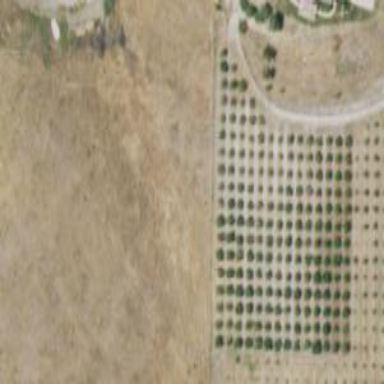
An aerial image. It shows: Orchard.